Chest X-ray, PA view. Patient: 62 years old, sex M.
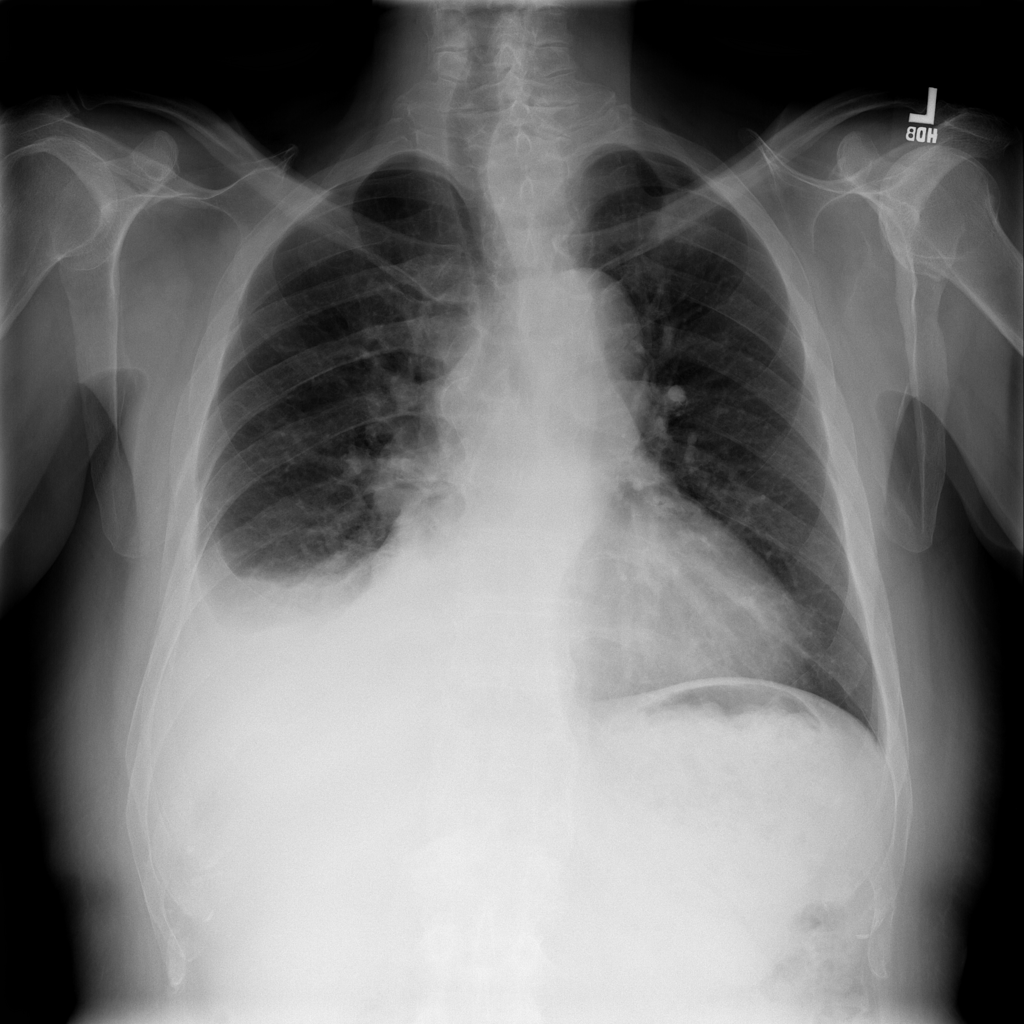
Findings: Atelectasis, Effusion